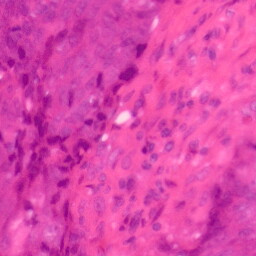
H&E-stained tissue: Colon